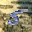
Label: 5